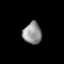
Tissue: lung
Cell type: Endothelial cells
Senescence score: 0.5784
Nuclear area (px): 392
Mean DAPI intensity: 146.018